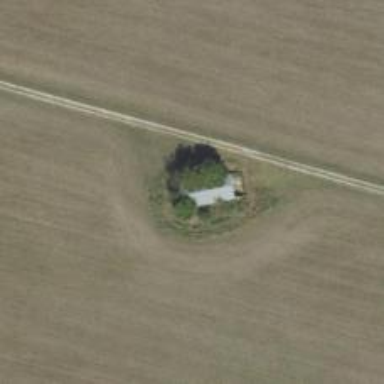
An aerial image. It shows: Military bunker.